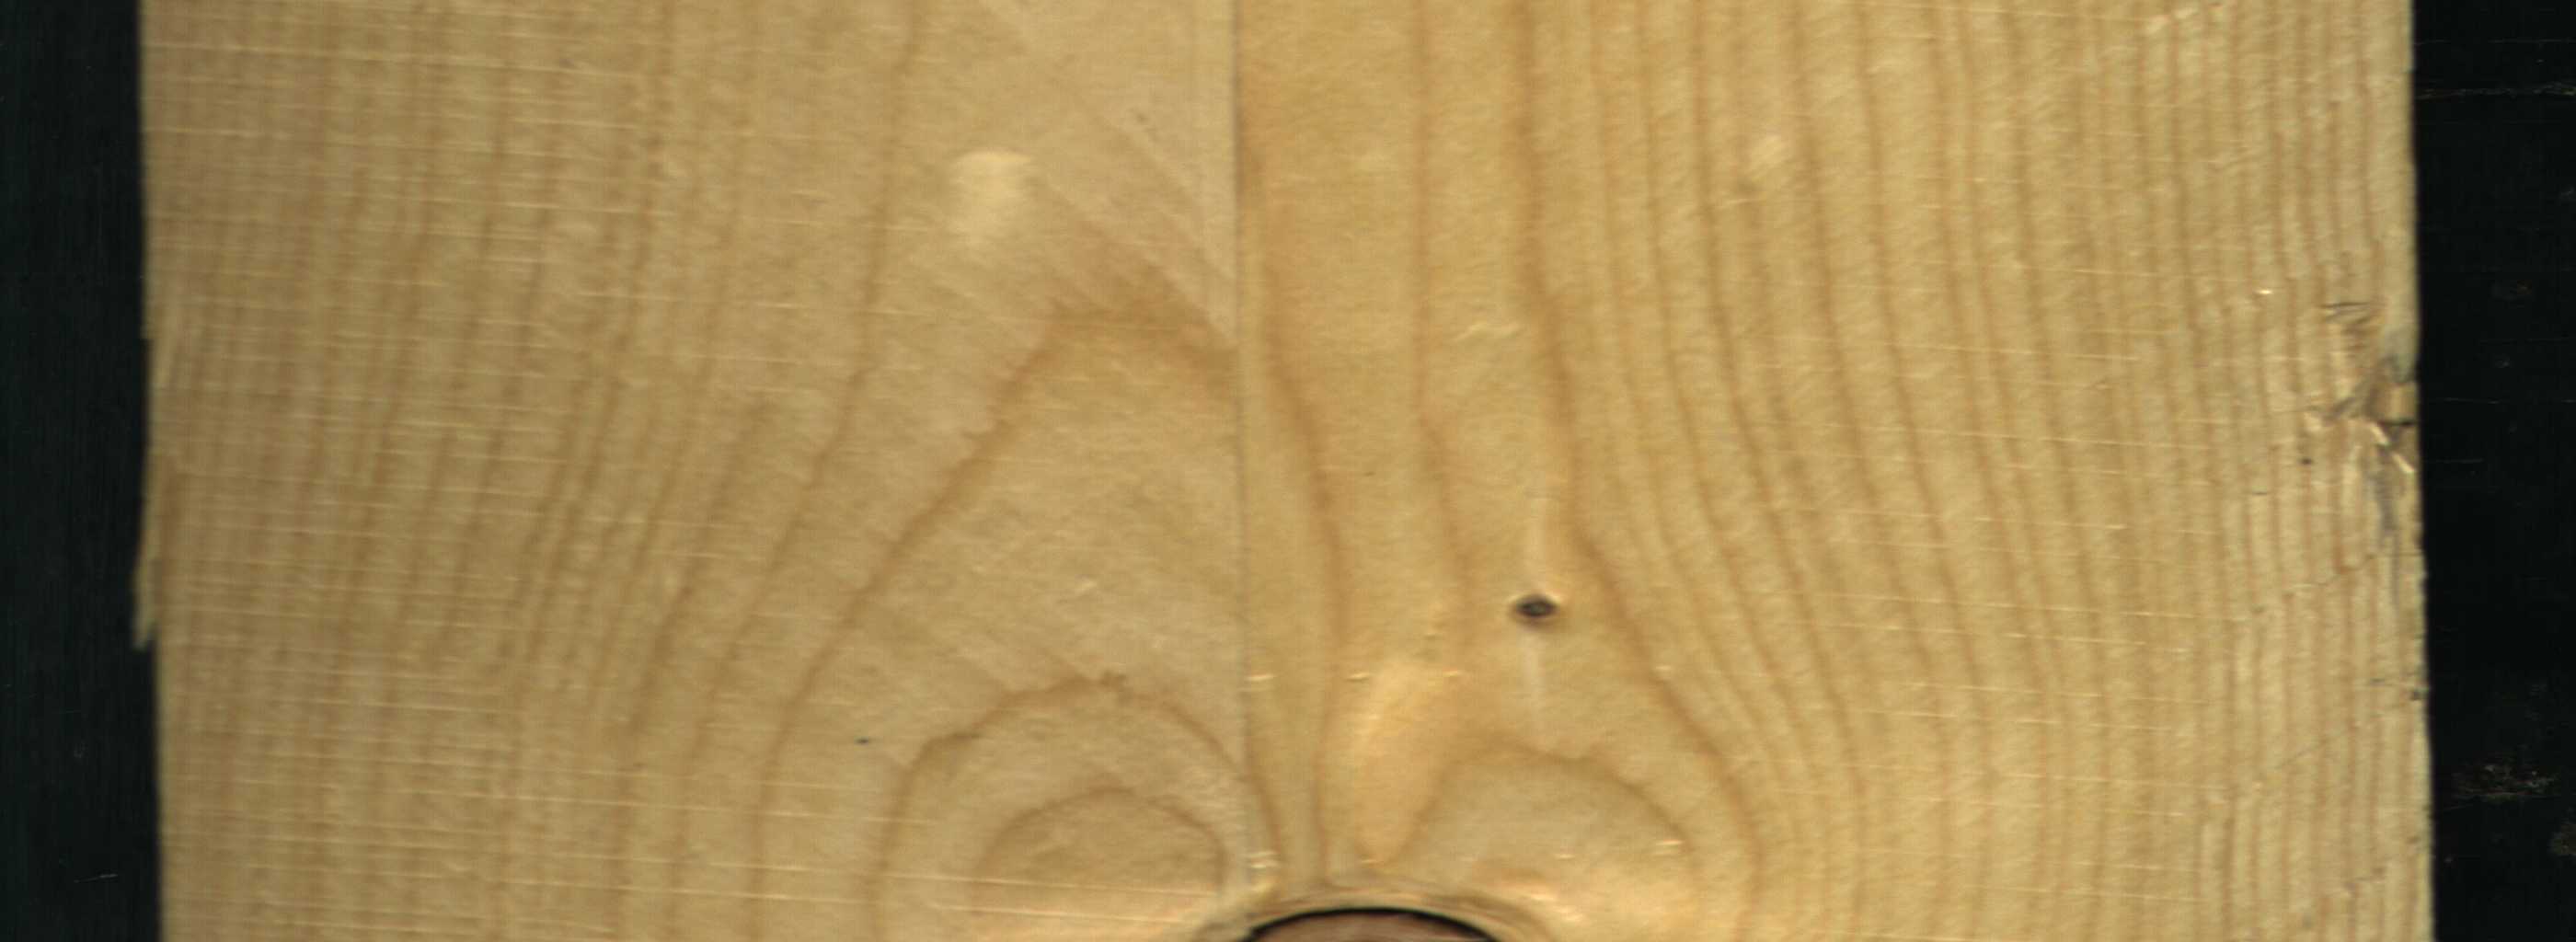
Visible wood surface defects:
Dead_Knot
Dead_Knot